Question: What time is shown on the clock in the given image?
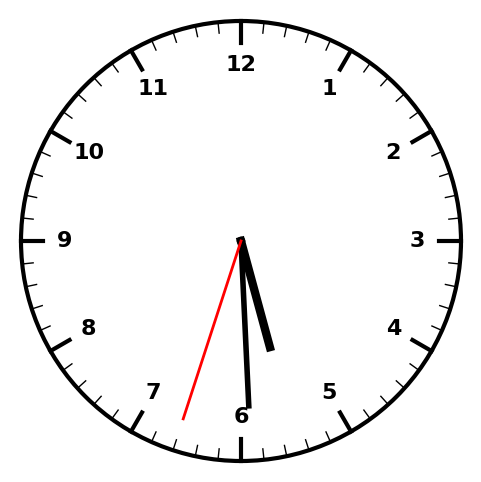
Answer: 05:29:33